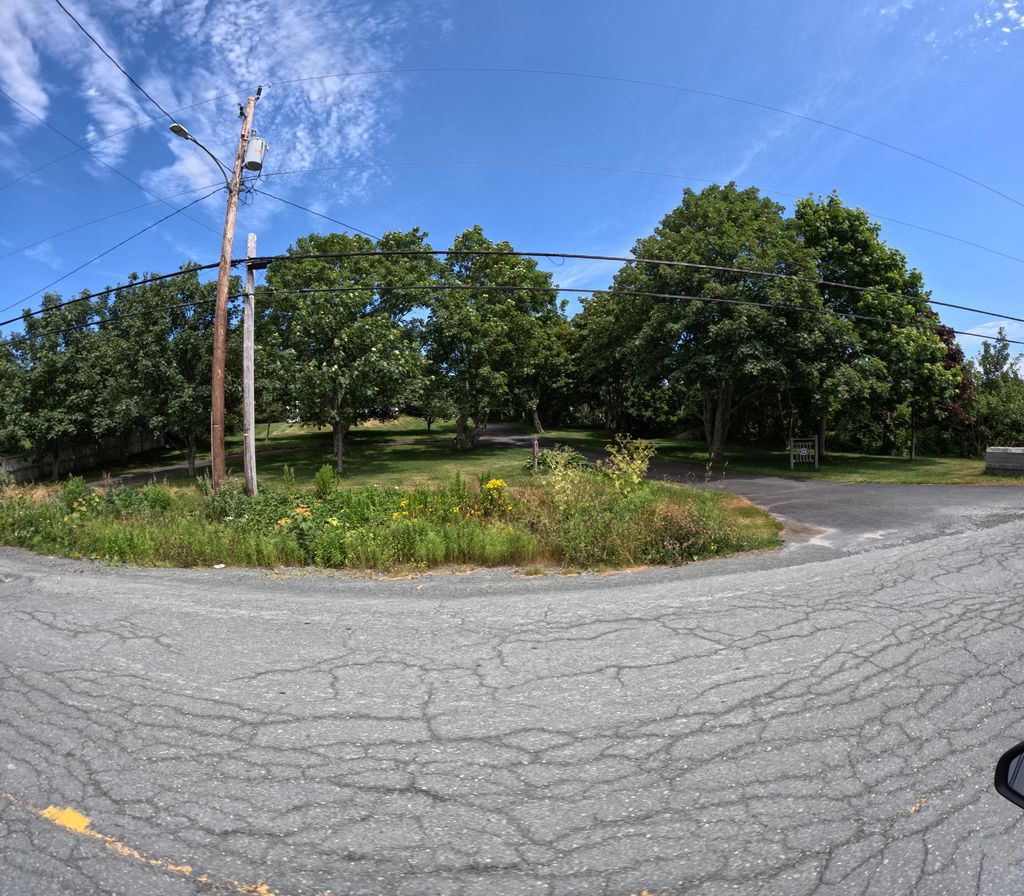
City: st_johns